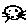
Label: cat